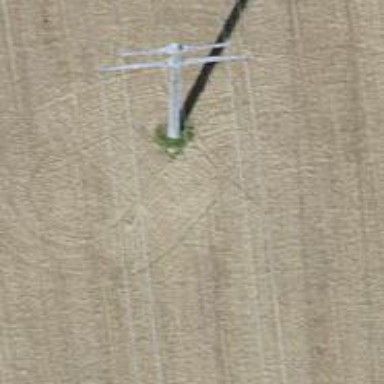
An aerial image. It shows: Power tower.